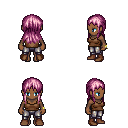
a pixel art fantasy rpg character, female body template, human, dark skin, brown pirate shirt, metal pants, pink unkempt hairstyle, bracelets, brown shoes, four views (front, back, left, right), 2x2 character sprite sheet, small pixel art, hard edges, no anti-aliasing